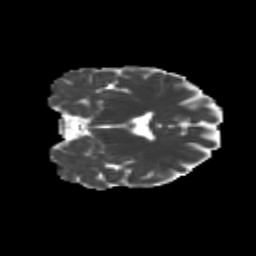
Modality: MD
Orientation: coronal
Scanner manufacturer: siemens
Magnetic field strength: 3 T
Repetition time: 9.2 s
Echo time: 0.084 s